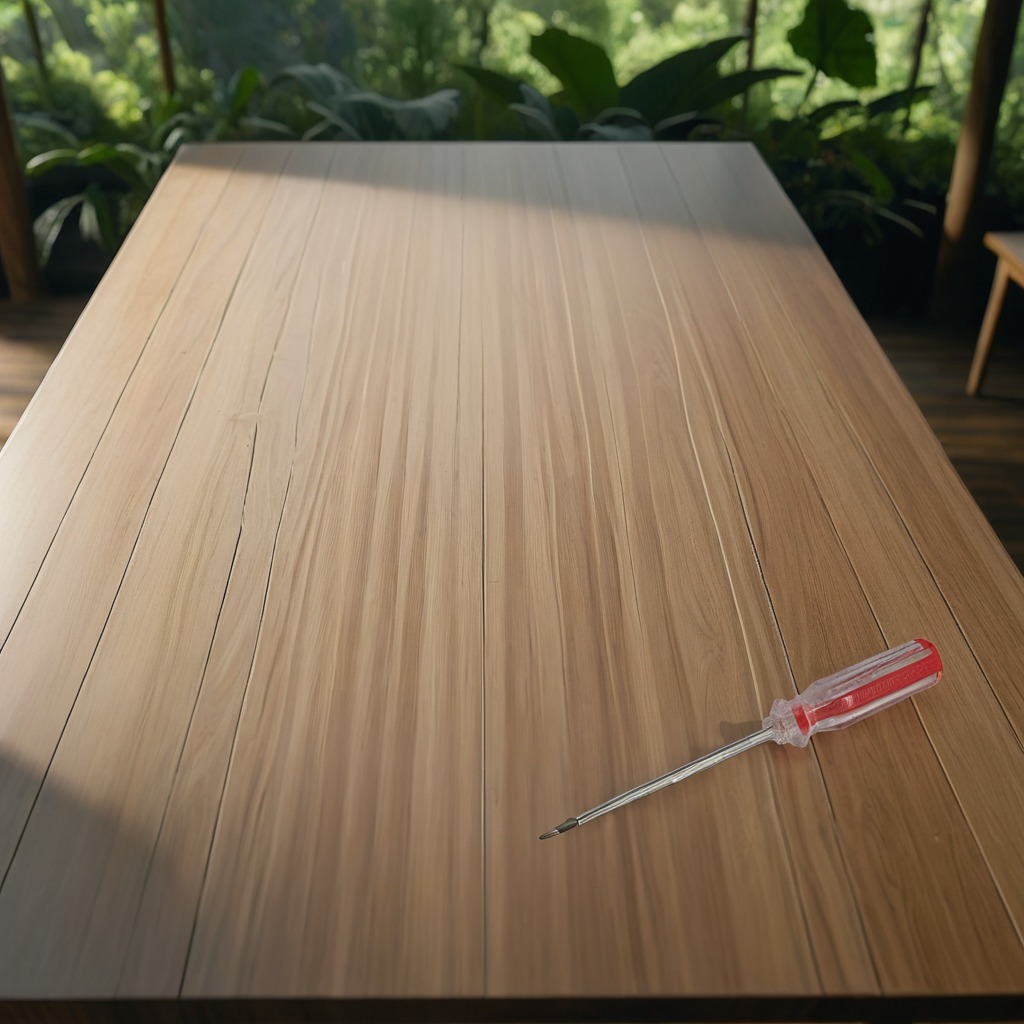
A screwdriver lying on a wooden table in a jungle field workshop tent humid ambient light worn but